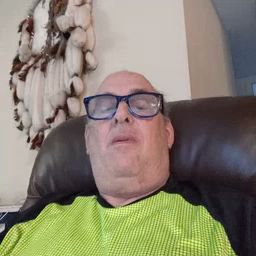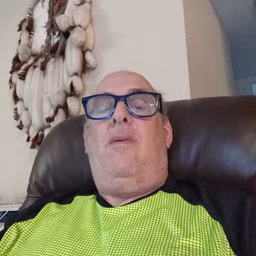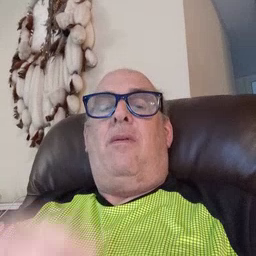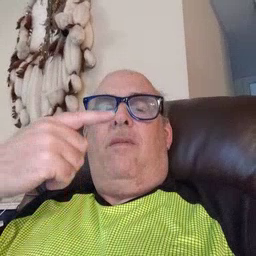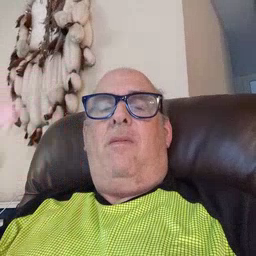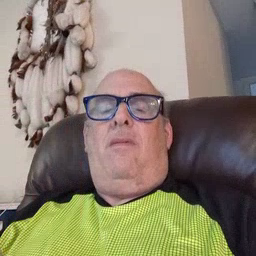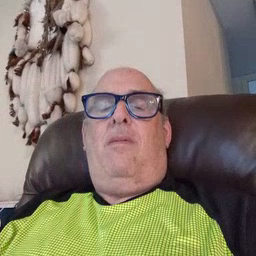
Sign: go